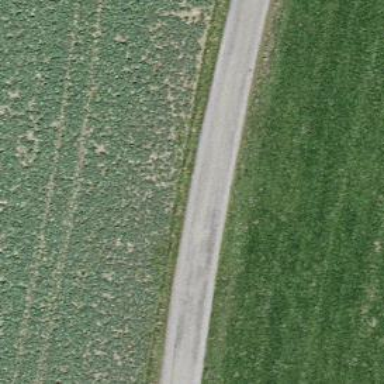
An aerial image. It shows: Unclassified road.